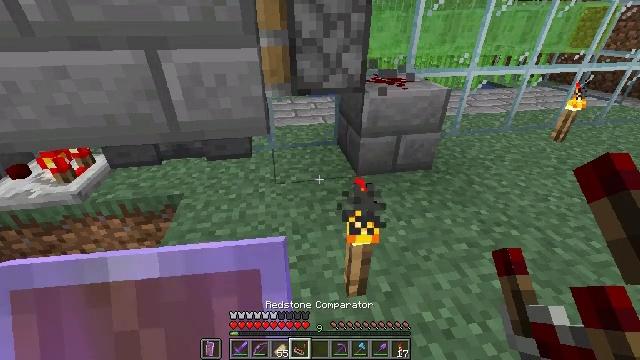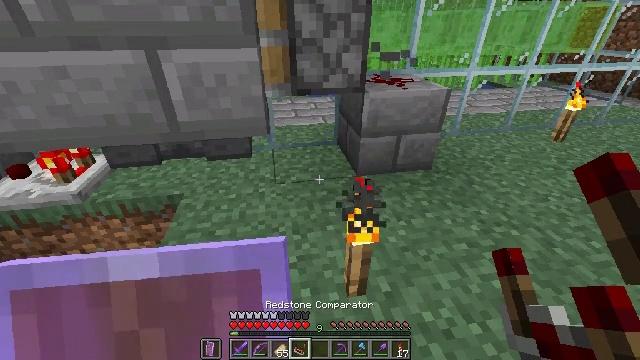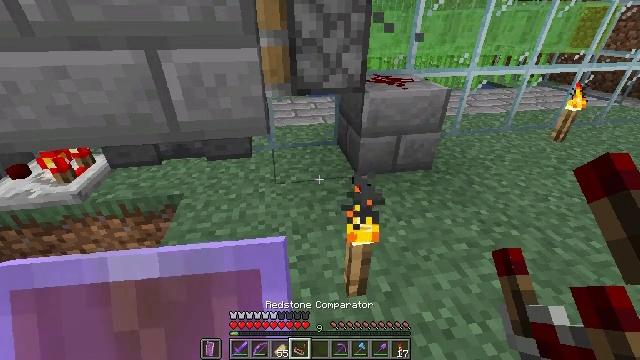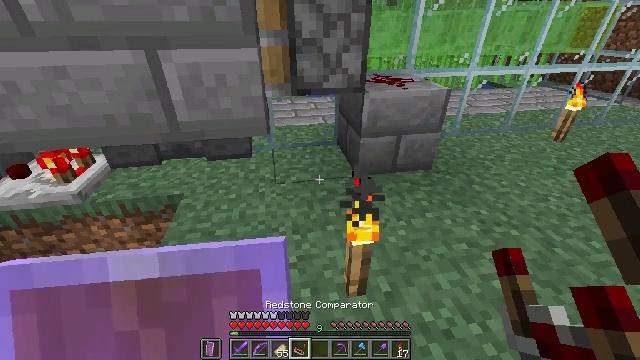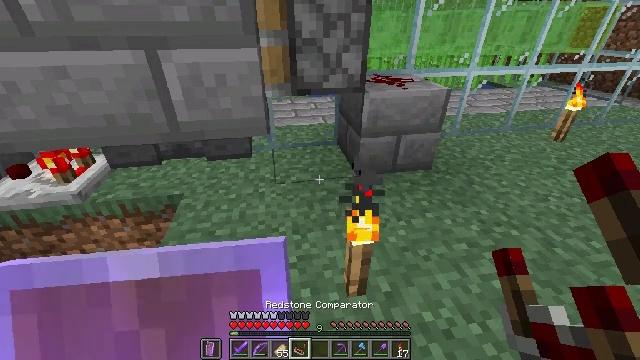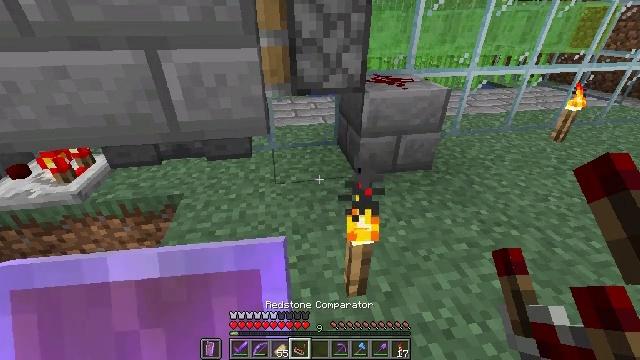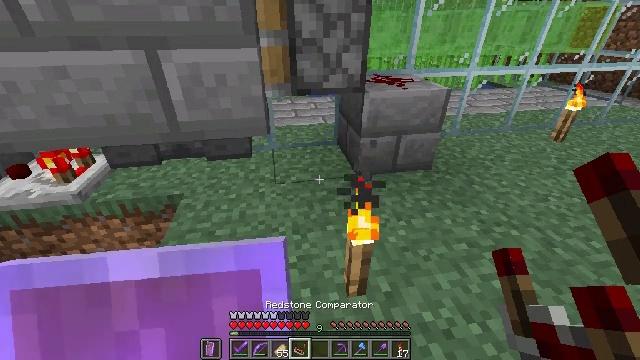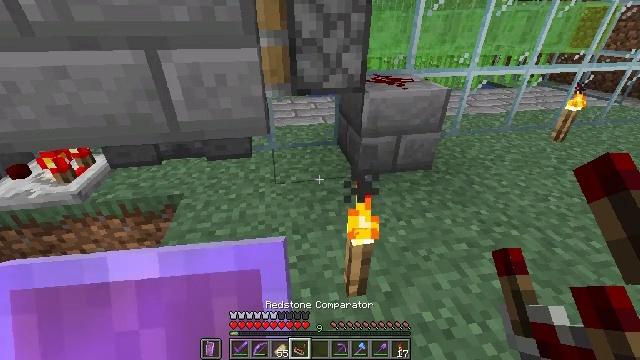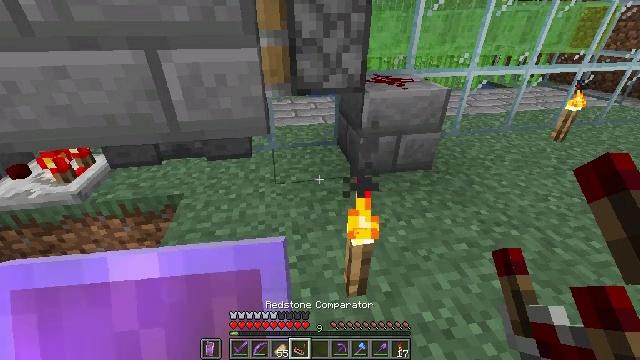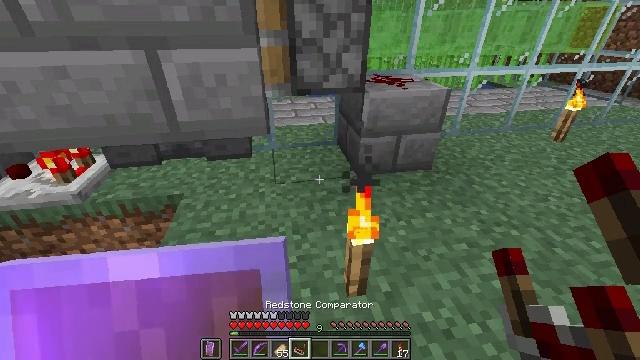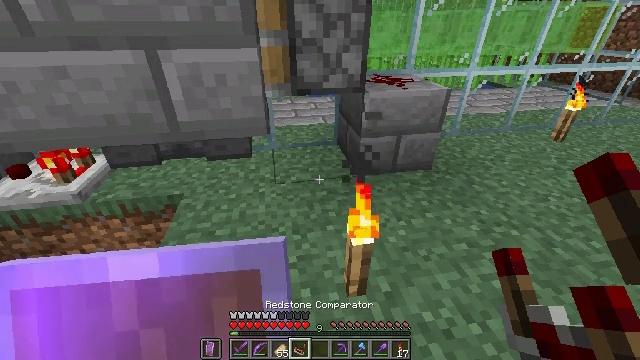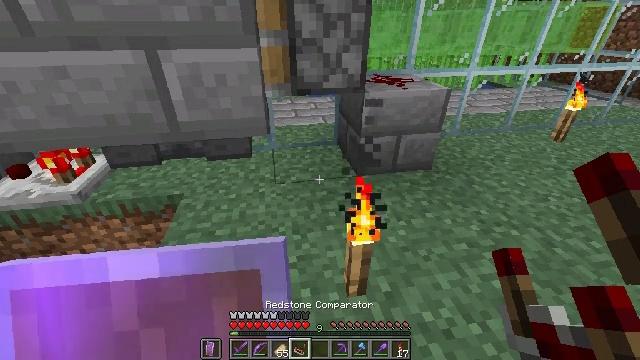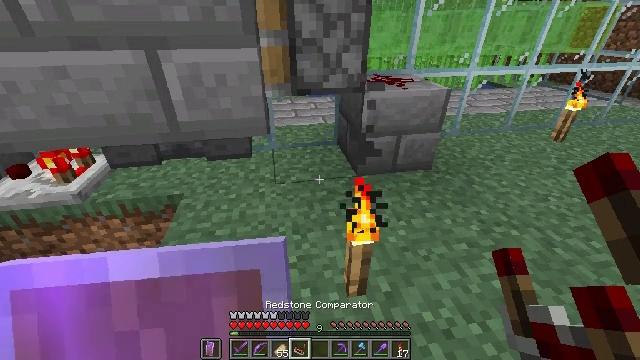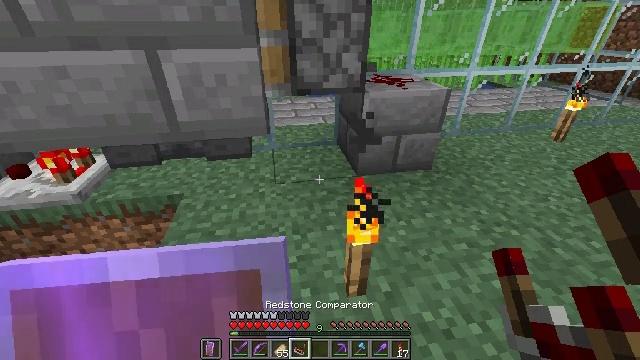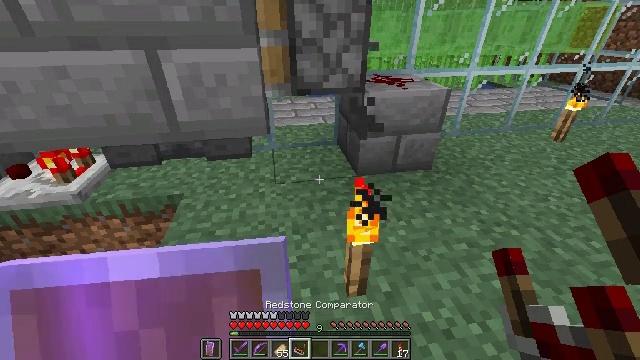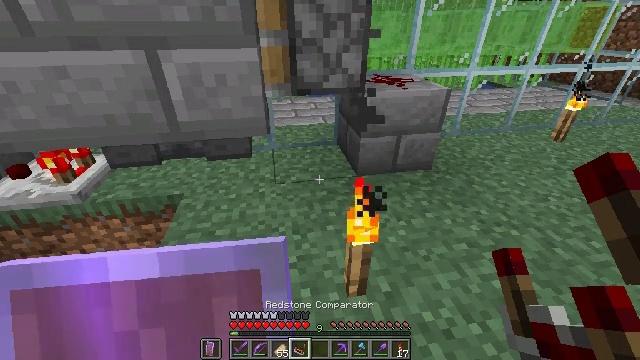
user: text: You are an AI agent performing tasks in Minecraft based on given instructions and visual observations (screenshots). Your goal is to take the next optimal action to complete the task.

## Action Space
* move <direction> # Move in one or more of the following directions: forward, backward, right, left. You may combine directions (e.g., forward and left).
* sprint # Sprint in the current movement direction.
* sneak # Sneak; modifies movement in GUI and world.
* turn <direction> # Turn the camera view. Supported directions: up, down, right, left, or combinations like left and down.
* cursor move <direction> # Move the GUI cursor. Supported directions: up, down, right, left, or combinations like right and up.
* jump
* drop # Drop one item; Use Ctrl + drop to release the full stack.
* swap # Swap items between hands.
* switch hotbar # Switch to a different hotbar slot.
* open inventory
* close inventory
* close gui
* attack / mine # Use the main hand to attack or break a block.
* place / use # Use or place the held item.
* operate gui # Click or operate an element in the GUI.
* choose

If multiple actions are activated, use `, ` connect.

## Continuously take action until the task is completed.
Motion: motion action
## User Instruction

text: Retrieve the comparator by mining it.
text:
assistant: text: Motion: no_op
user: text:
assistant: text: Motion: no_op
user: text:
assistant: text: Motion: no_op
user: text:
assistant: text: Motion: no_op
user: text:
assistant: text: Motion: no_op
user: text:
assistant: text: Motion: no_op
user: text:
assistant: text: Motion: no_op
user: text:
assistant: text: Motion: no_op
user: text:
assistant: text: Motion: no_op
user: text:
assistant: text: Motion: no_op
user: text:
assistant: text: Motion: no_op
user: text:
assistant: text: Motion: no_op
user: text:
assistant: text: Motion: no_op
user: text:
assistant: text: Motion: no_op
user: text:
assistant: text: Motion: no_op
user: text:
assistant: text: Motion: no_op
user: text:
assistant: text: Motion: no_op
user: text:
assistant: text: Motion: no_op
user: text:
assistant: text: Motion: no_op
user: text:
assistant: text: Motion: no_op
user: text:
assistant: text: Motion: no_op
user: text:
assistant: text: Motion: no_op
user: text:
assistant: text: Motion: no_op
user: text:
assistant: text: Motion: no_op
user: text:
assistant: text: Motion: no_op
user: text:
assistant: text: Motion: no_op
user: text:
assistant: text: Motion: no_op
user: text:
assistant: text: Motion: no_op
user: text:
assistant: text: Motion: no_op
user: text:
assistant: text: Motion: no_op